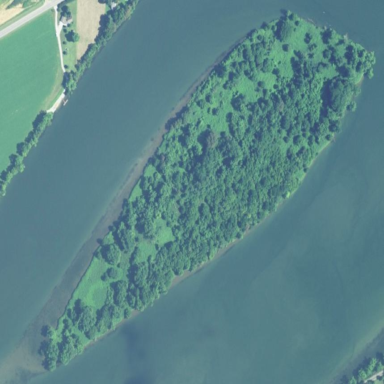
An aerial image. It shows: Islet.